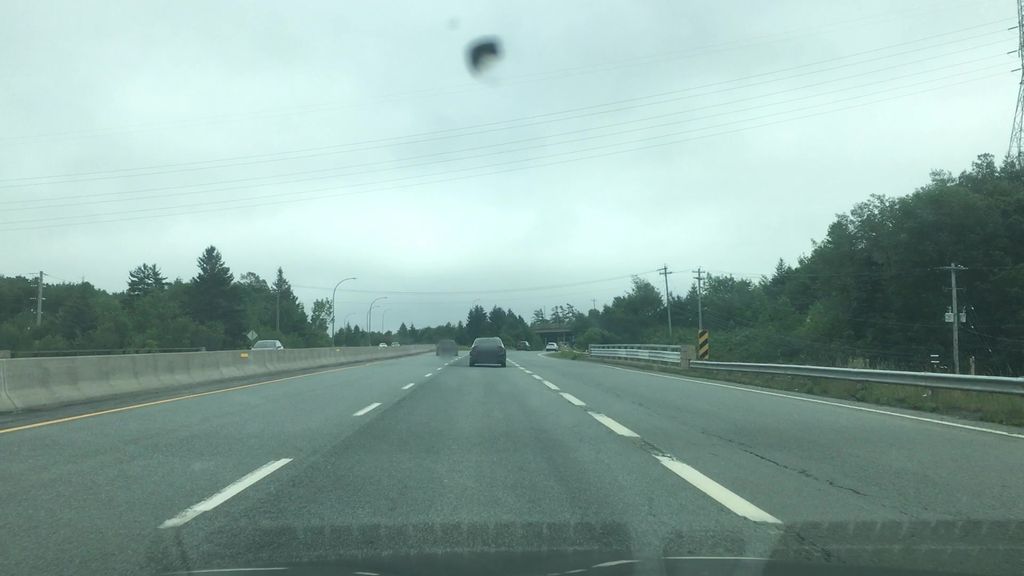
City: halifax